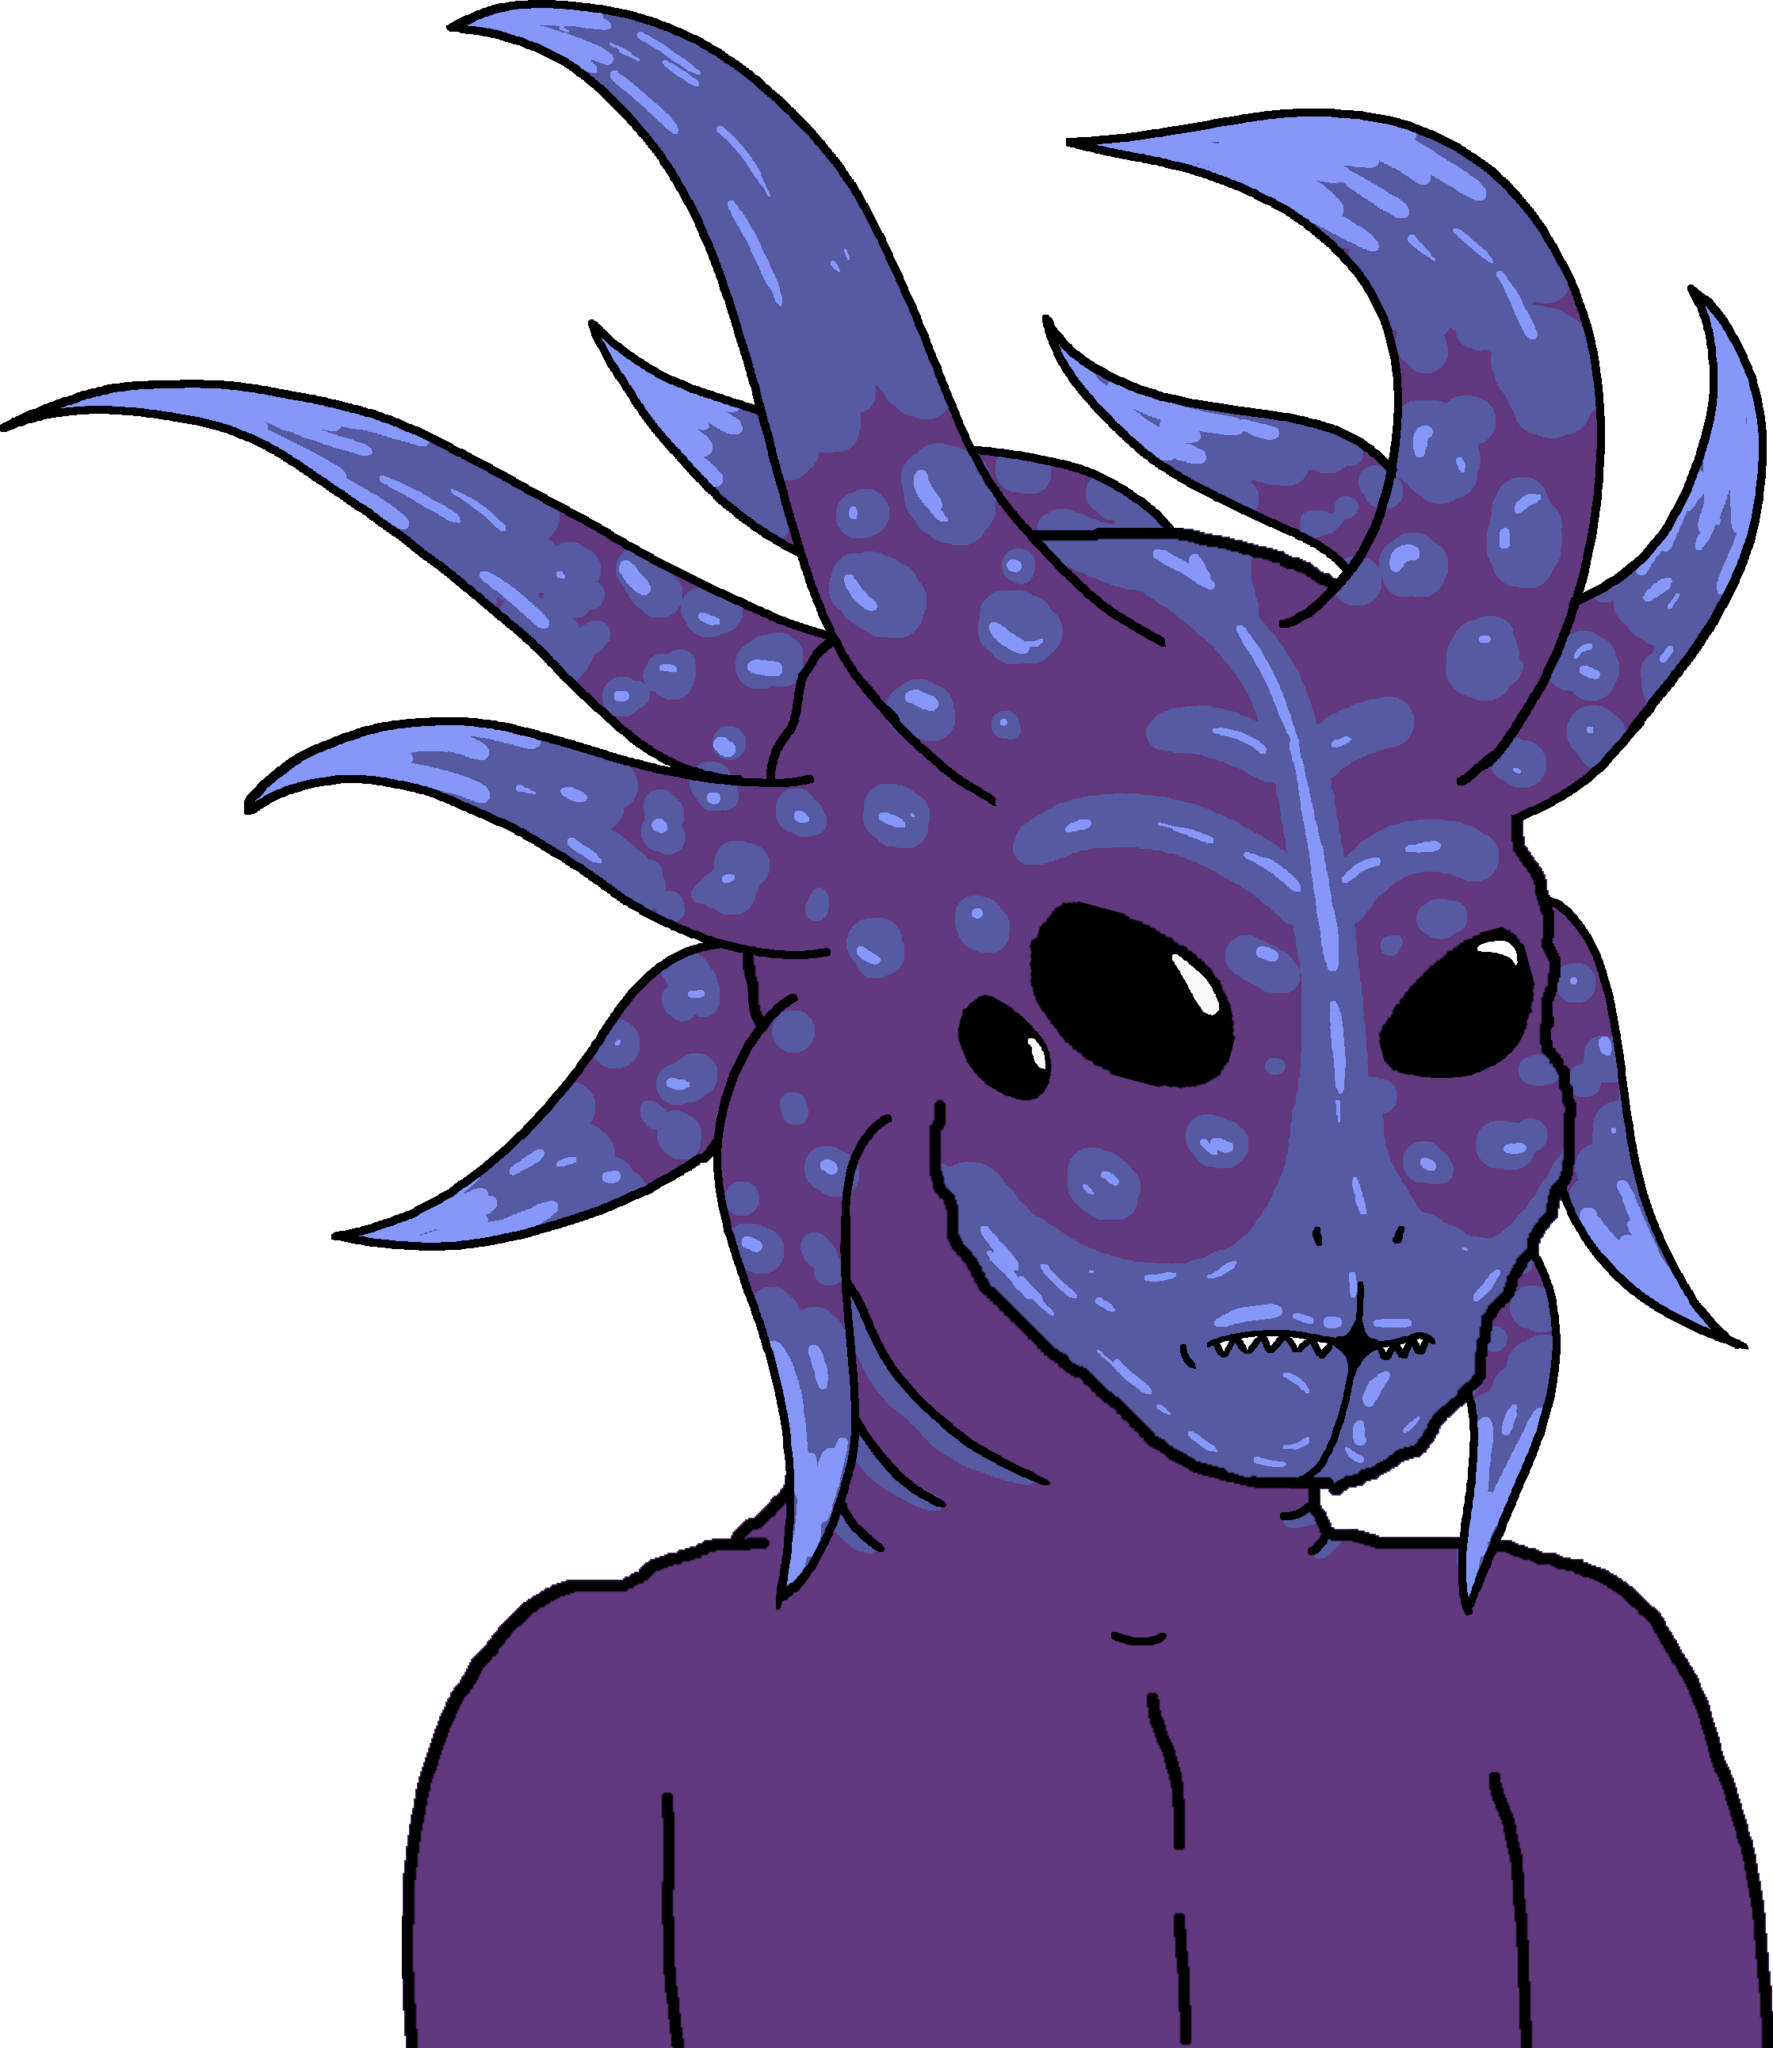
Label: 5_Animal